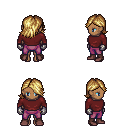
a pixel art fantasy rpg character, female body template, human, dark skin, maroon long-sleeve shirt, magenta pants, blonde swoop hairstyle, metal gloves, maroon shoes, four views (front, back, left, right), 2x2 character sprite sheet, small pixel art, hard edges, no anti-aliasing